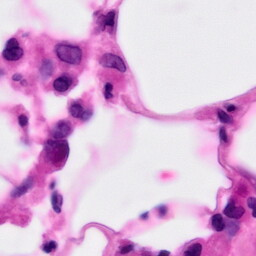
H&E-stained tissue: Pancreatic